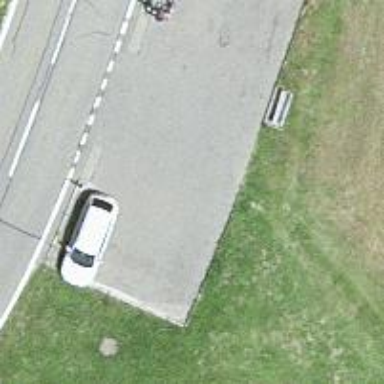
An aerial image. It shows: Parking area with surface.